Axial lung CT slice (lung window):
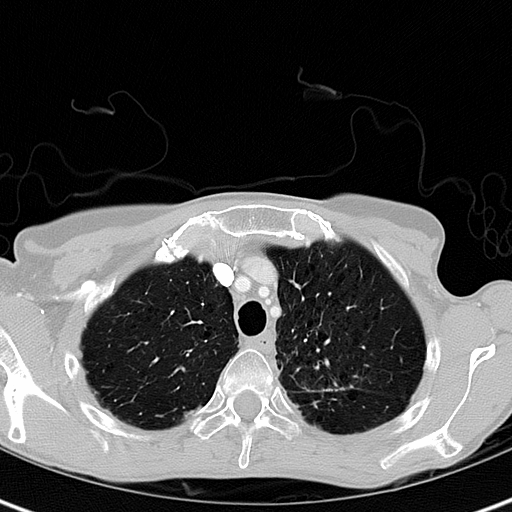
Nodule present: no